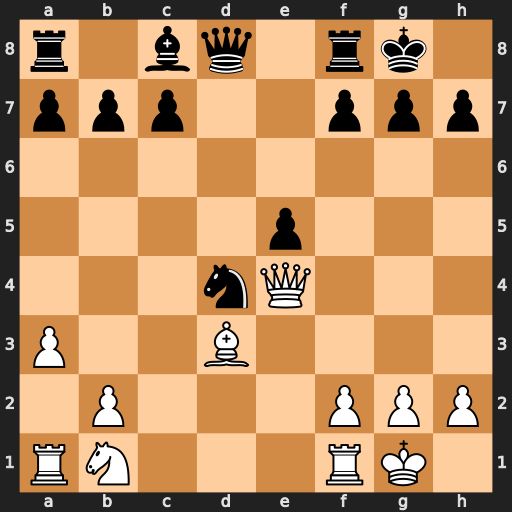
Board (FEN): r1bq1rk1/ppp2ppp/8/4p3/3nQ3/P2B4/1P3PPP/RN3RK1
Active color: w
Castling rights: -
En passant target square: -
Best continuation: Qxh7#